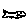
Label: fish